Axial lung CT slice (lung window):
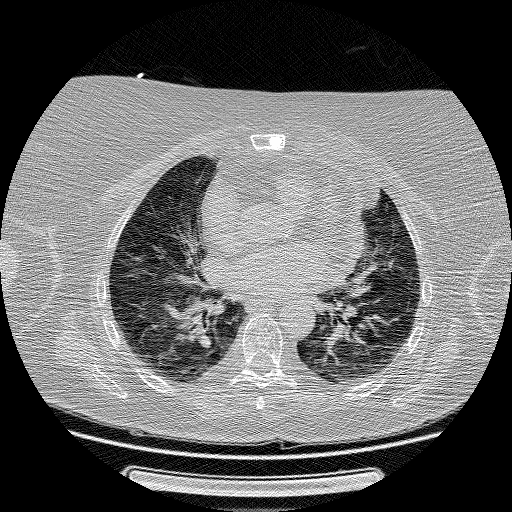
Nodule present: no